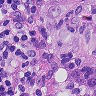
Metastatic tissue present: yes